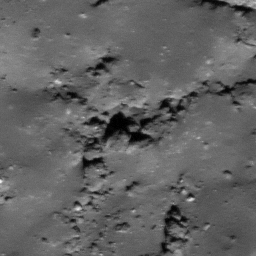
Pit: Tycho 29b
Host crater: Tycho
Host type: impact_melt
Lunar coordinates: latitude -42.847, longitude 348.542